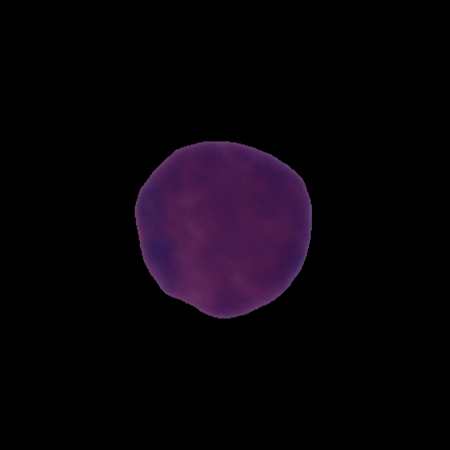
Label: healthy